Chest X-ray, AP view. Patient: 48 years old, sex F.
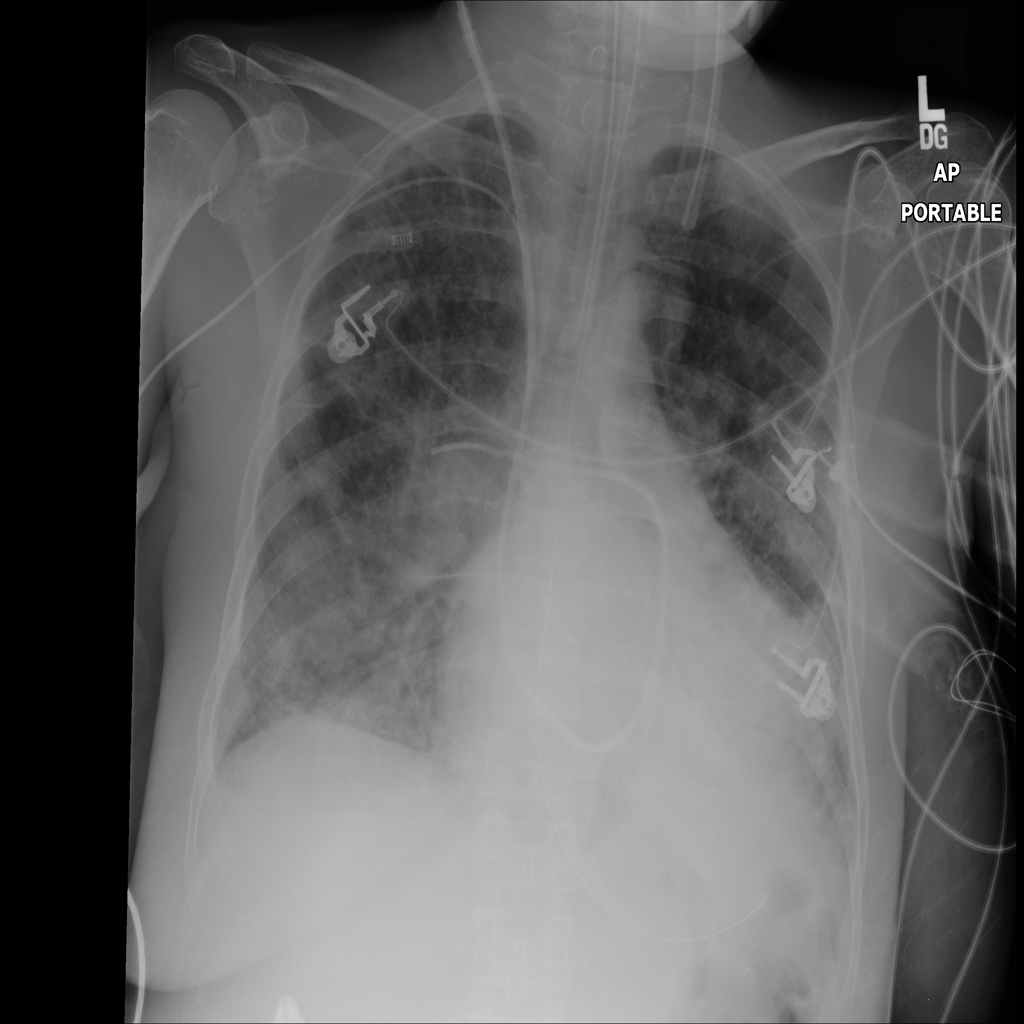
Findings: Infiltration